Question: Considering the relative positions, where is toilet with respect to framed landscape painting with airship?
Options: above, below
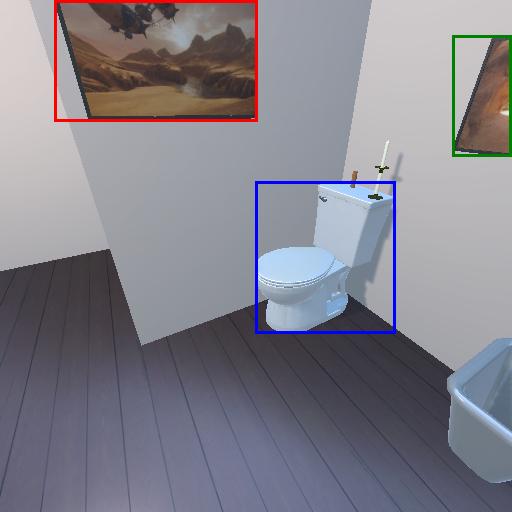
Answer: above